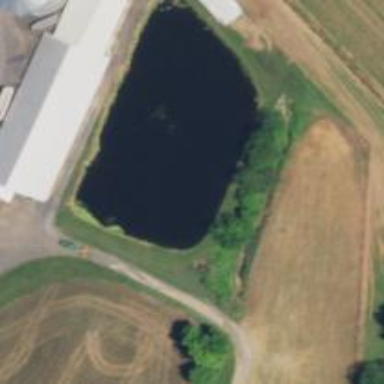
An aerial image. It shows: Pond with natural water.